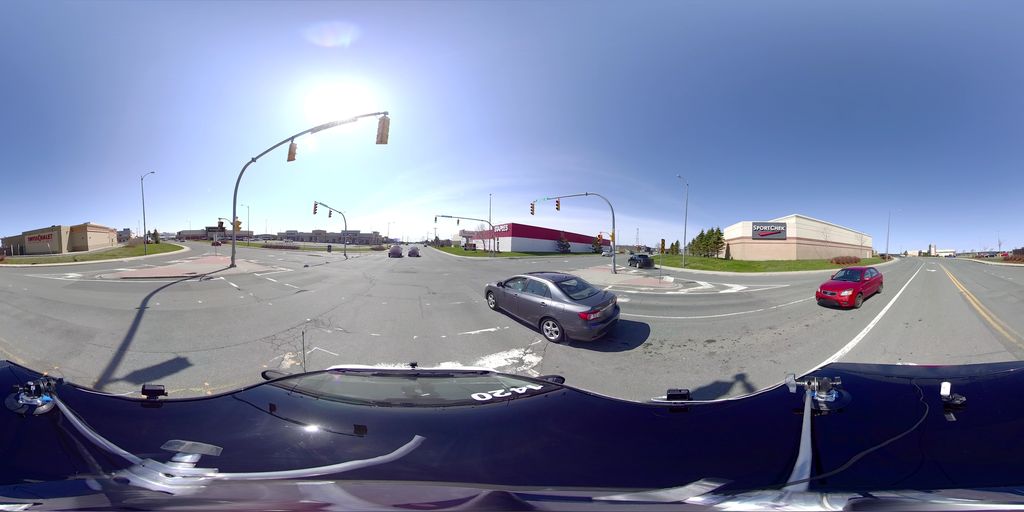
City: st_johns